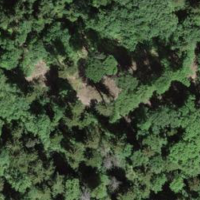
EUNIS habitat code: 44
Species observed at this site:
Mercurialis perennis